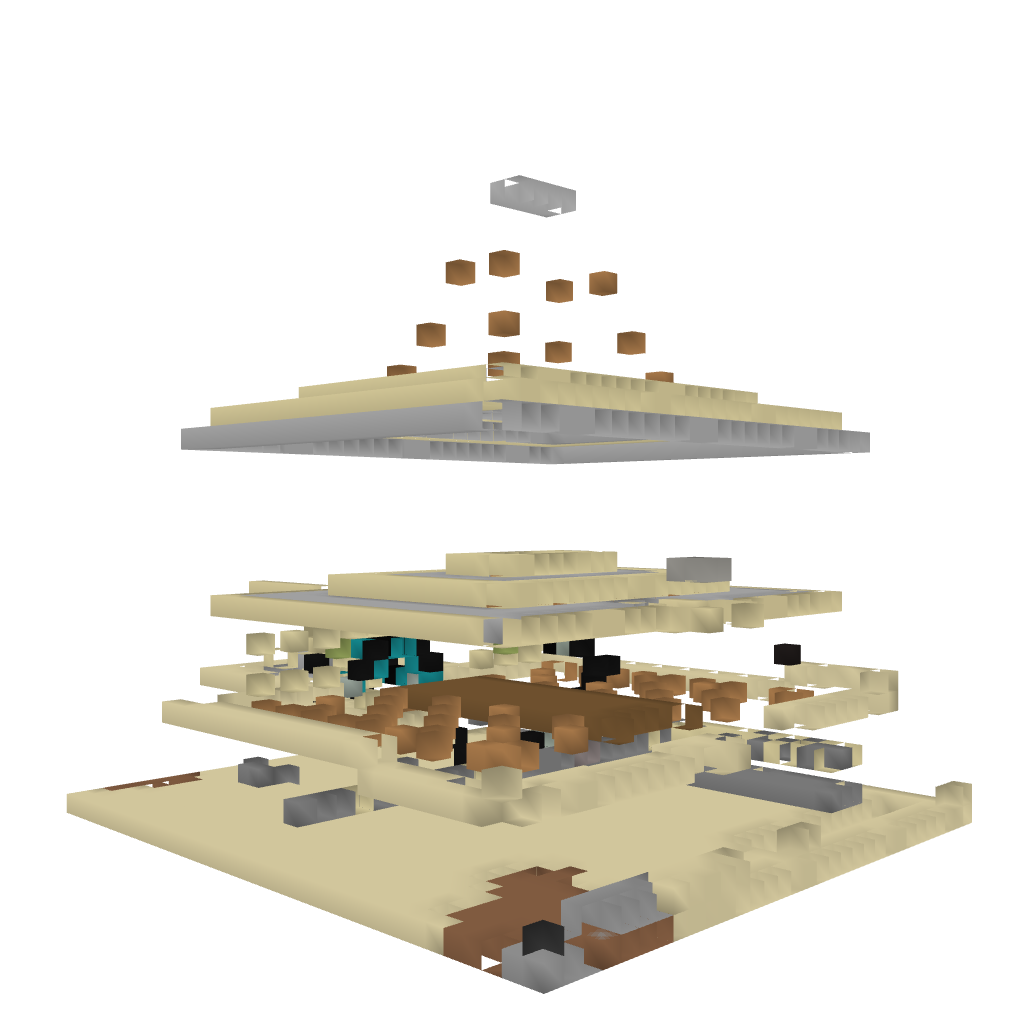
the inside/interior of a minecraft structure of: weird arena pagoda thingymajiggy with a secret stair